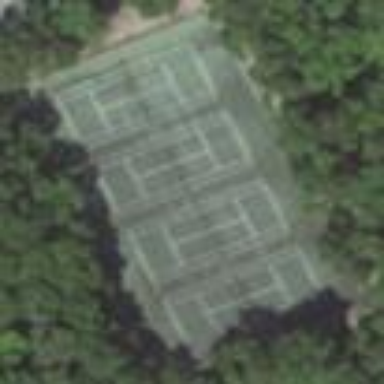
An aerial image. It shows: Tennis court on pitch designated for leisure land.